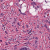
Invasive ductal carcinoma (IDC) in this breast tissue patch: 0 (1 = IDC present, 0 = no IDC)